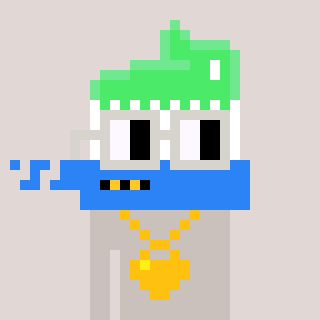
a pixel art character with square light gray glasses, a toothbrush-shaped head and a foggrey-colored body on a warm background